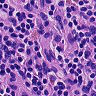
Metastatic tissue present: no